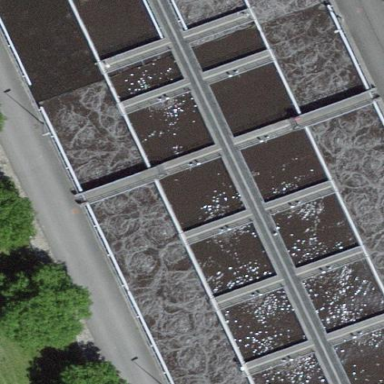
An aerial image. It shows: Image of wastewater.